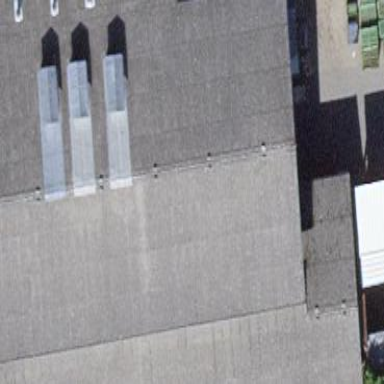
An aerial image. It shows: Industrial building.